Question: Following is my code for converting 'infix' to 'postfix' notation and later 'postfix' is also being evaluated. This code works fine and gives right answer but in the end I am getting this error on run time.
Why this error is being caused?
I am using 'Viusal C++ 2010.'

Code:
'''
#include<iostream>
#include<stack>
#include<string.h>
using namespace std;
int getPrecedence( char tmp )
{
if(tmp=='+')
{
return 1;
}
else if(tmp == '-')
{
return 1;
}
else if(tmp == '*')
{
return 2;
}
else if(tmp == '/')
{
return 2;
}
else if(tmp == '=')
{
return 0;
}
else if(tmp == '(')
{
return -1;
}
else if(tmp == ')')
{
return -1;
}
}
int main()
{
stack<char> st;
char expression[10];
cout<<"Enter expression : ";
//cin>>expression;
strcpy(expression,"x=(0+1)+(y=2+3)");
char postfix[100]; // its postfix string
int counter=0;
int i=0;
int bracketCheck = 0;
//(a+b)
while( expression[i] != '' ) // iterate till '/0' does not come.
{
if(expression[i]== '+' || expression[i]== '-' || expression[i]== '*' || expression[i]== '/' || expression[i]== '=' )
{
if( st.empty() )
{
st.push(expression[i]);
}
else // when stack not empty
{
int topPrecedence = getPrecedence( st.top() );
int expressionPrecedence = getPrecedence( expression[i] );
while( !(topPrecedence < expressionPrecedence) )
{
postfix[counter++] = st.top();
st.pop() ;
if(! st.empty() )
{
topPrecedence = getPrecedence( st.top() );
}
else
{
break;
}
}
//if( st.empty() )
//{
// st.push( expression[i] );
//}
if( topPrecedence < expressionPrecedence )
{
st.push( expression[i] );
}
}
}
else if( expression[i]=='(' )
{
st.push( expression[i] );
bracketCheck++;
}
else if( expression[i]==')' )
{
int topPrecedence = getPrecedence( st.top() );
int expressionPrecedence = getPrecedence( expression[i] );
while( topPrecedence >= expressionPrecedence) // +>=) --- 1 >= -1 ------- +>=) --- -1 >= -1
{
if( getPrecedence( st.top() ) != -1 )
{
postfix[counter++] = st.top();
}
char BracketFound = st.top();
st.pop();
if( !st.empty() )
topPrecedence = getPrecedence( st.top() );
if( st.empty() ) // break out of loop when stack is empty
break;
if( BracketFound == '(' )
break;
}
}
else // when its an alphabet
{
postfix[counter++] = expression[i];
}
i++;
} // outer while ends
while( ! st.empty() )
{
postfix[counter++] = st.top();
st.pop();
}
postfix[counter] = '';
i=0;
while( postfix[i] != '' )
{
cout<<postfix[i]<<" ";
i++;
}
stack<char> e; // eval stands for evaluation
i=0;
while( postfix[i] != '' )
{
if( postfix[i] == '+' )
{
int right = e.top();
right = right - 48; // 48 is ascii of 0 so 49-48=1
e.pop();
int left = e.top();
left = left - 48;
e.pop();
int result = left + right;
result = result + 48; // sets to right ascii and in next line this ascii is type casted to char.
e.push( result );
}
else if( postfix[i] == '-' )
{
int right = e.top();
right = right - 48; // 48 is ascii of 0 so 49-48=1
e.pop();
int left = e.top();
left = left - 48;
e.pop();
int result = left - right;
result = result + 48; // sets to right ascii and in next line this ascii is type casted to char.
e.push( result );
}
else if( postfix[i] == '*' )
{
int right = e.top();
right = right - 48; // 48 is ascii of 0 so 49-48=1
e.pop();
int left = e.top();
left = left - 48;
e.pop();
int result = left * right;
result = result + 48; // sets to right ascii and in next line this ascii is type casted to char.
e.push( result );
}
else if( postfix[i] == '/' )
{
int right = e.top();
right = right - 48; // 48 is ascii of 0 so 49-48=1
e.pop();
int left = e.top();
left = left - 48;
e.pop();
int result = left / right;
result = result + 48; // sets to right ascii and in next line this ascii is type casted to char.
e.push( result );
}
else if( postfix[i] == '=' )
{
int right = e.top();
//left = left - 48; // 48 is ascii of 0 so 49-48=1
e.pop();
int left = e.top();
//right = right - 48;
e.pop();
//int result = right + left;
//result = result + 48; // sets to right ascii and in next line this ascii is type casted to char.
e.push( right );
}
else
e.push( postfix[i] );
i++;
}
// while ends
cout<<endl;
cout<<"result= "<<e.top()<<endl;
system("pause");
return 0;
}
'''
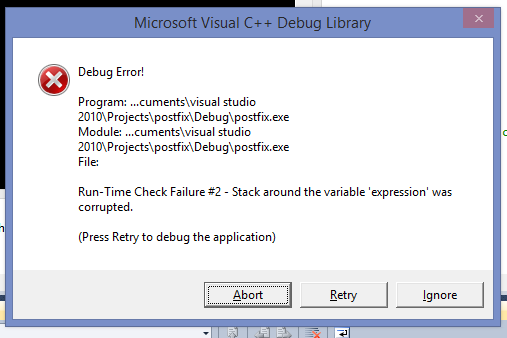
Answer: Well, the first problem I see is that you are copying 15 characters + null terminator into expression[10]. Basically, you are stuffing 16 pounds into a 10-pound sack.